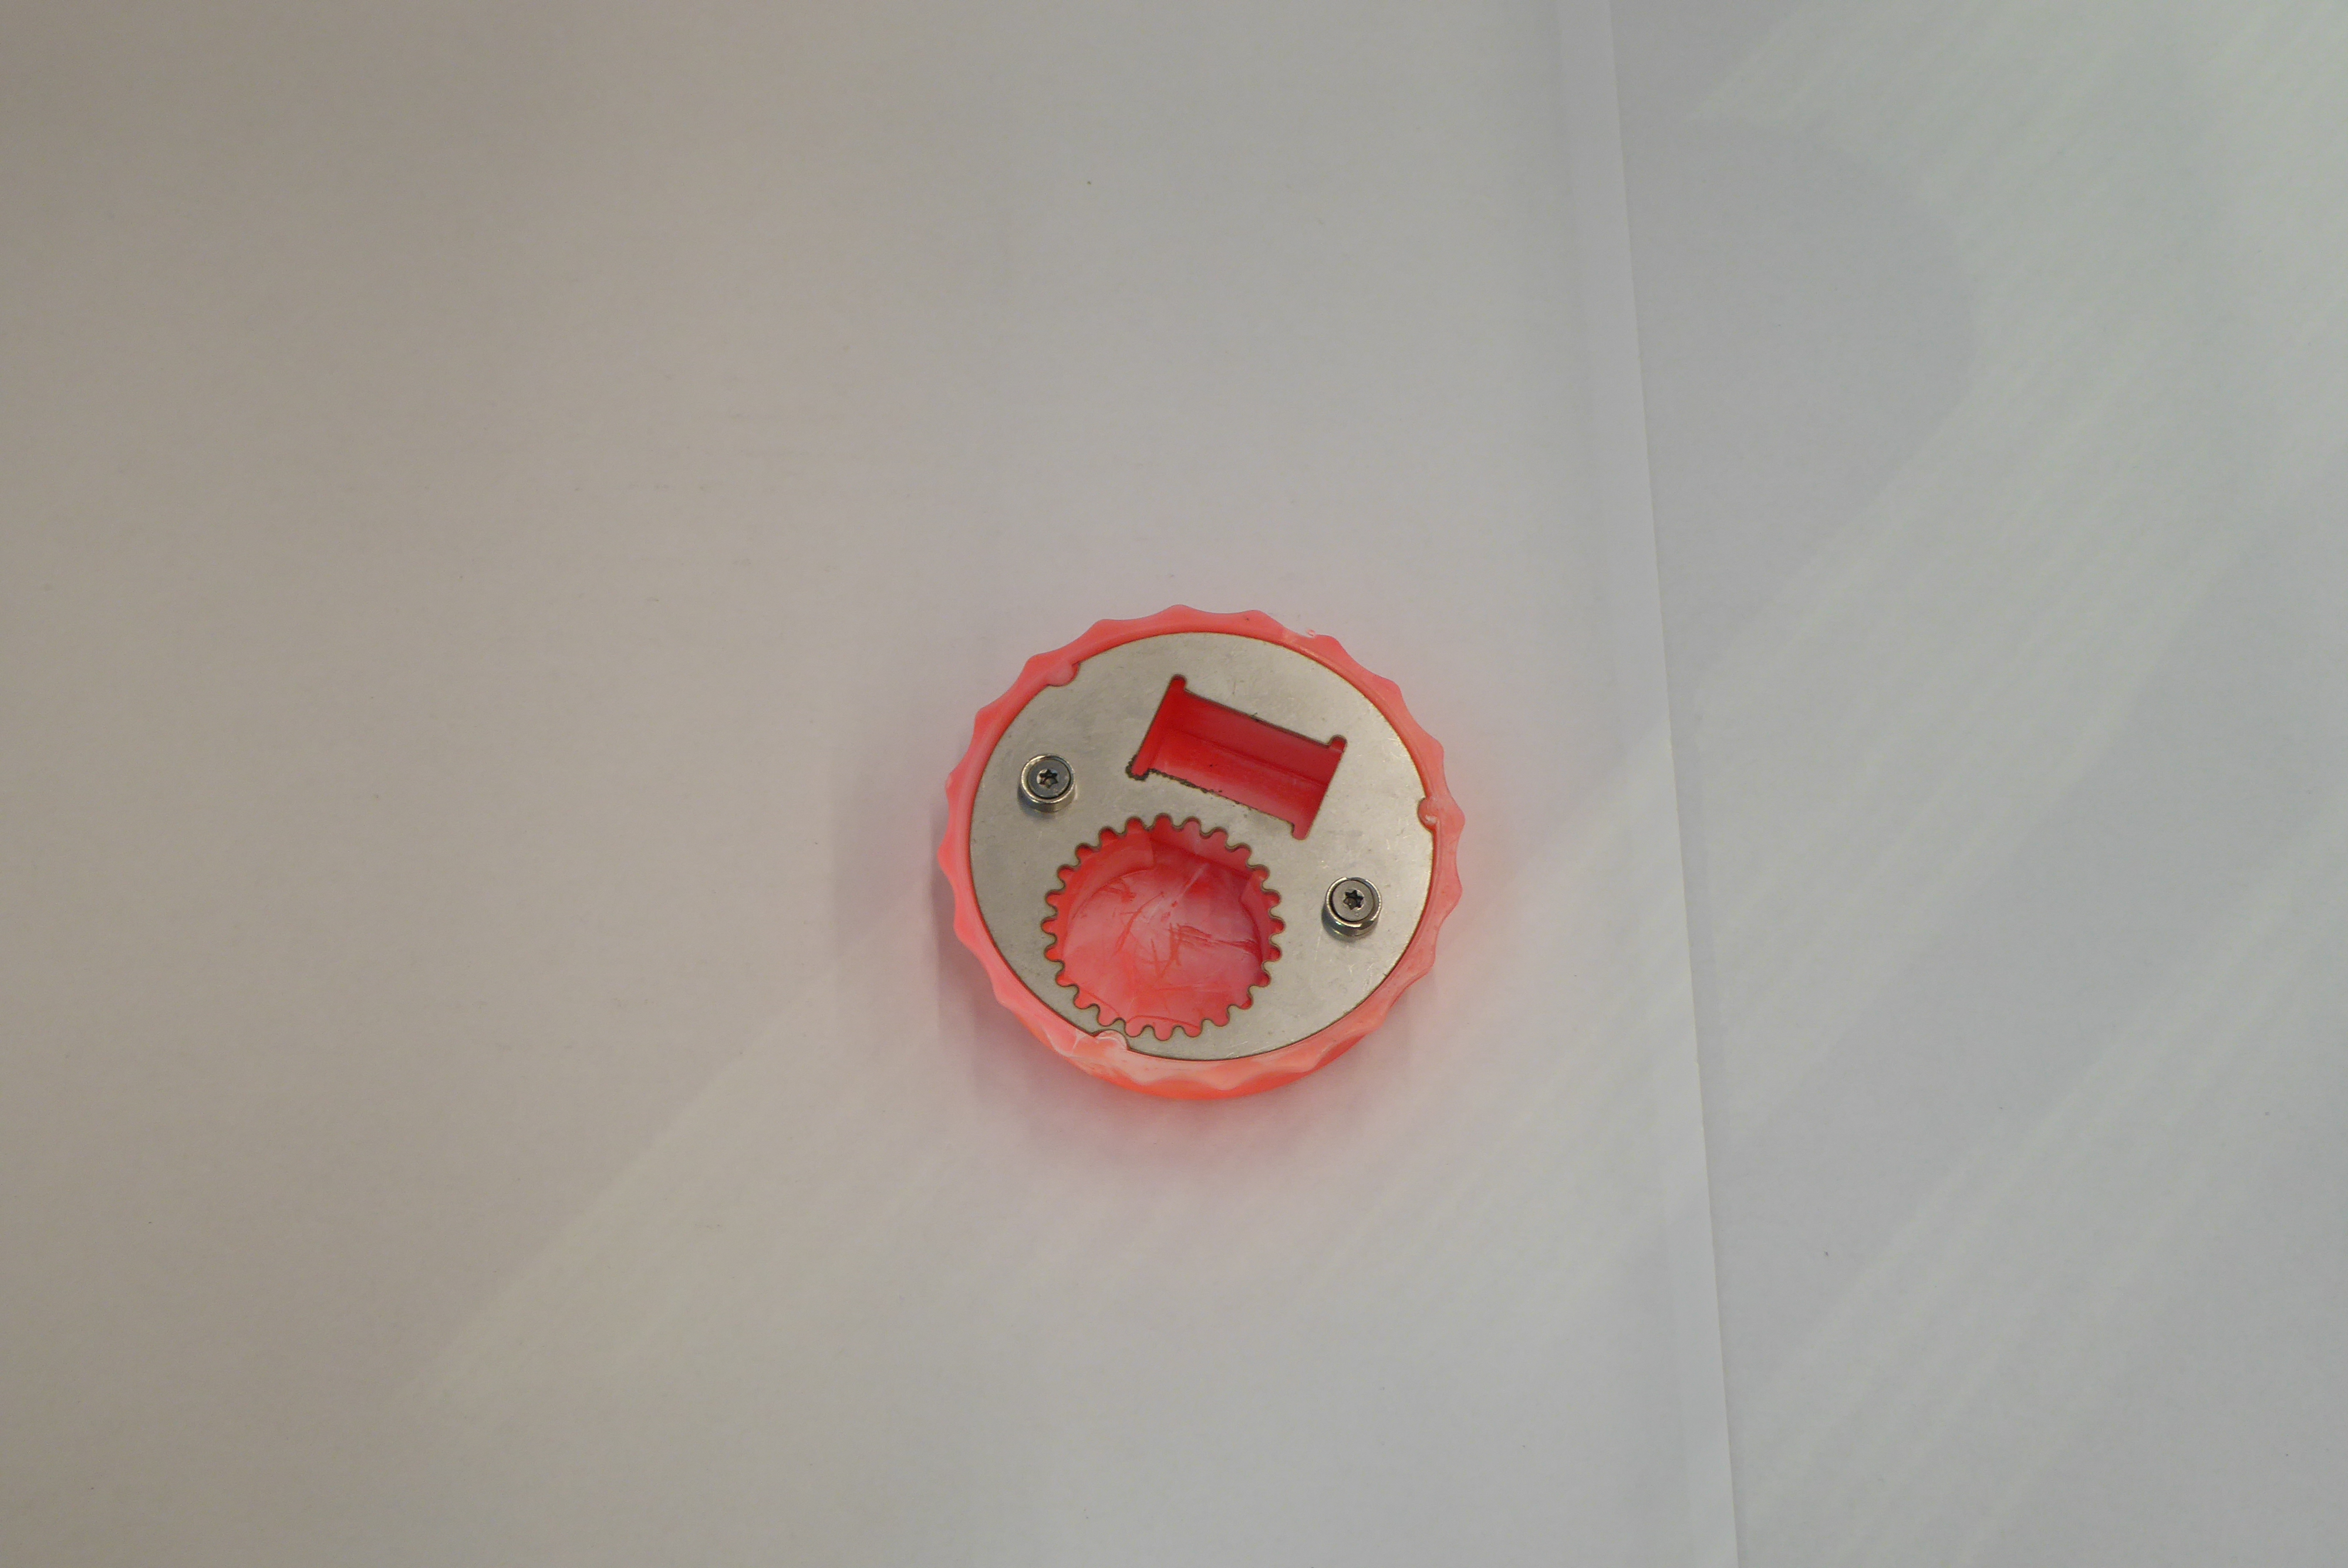
Label: Bottle Opener